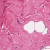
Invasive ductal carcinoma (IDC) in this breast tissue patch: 0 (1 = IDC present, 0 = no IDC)